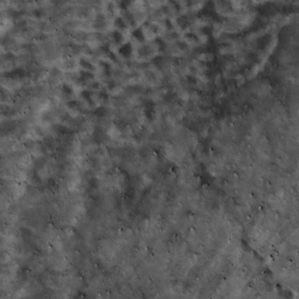
Label: non_frost